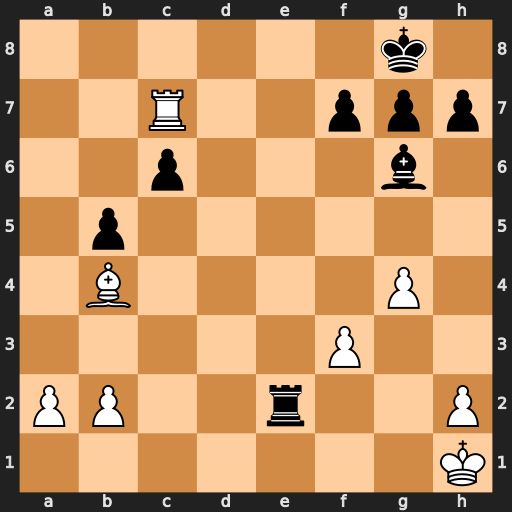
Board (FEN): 6k1/2R2ppp/2p3b1/1p6/1B4P1/5P2/PP2r2P/7K
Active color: w
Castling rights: -
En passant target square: -
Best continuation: Rc8+ Re8 Rxe8#